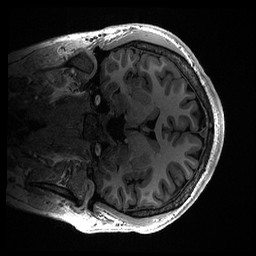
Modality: T1w
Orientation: coronal
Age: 18
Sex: male
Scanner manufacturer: ge
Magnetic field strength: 3 T
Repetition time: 0.006952 s
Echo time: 0.00292 s